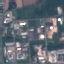
Land use / land cover: Industrial